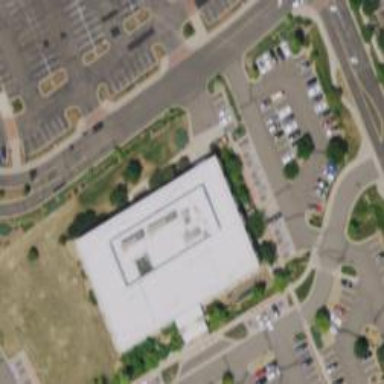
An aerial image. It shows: Parking space.